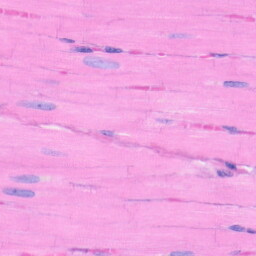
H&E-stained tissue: Heart